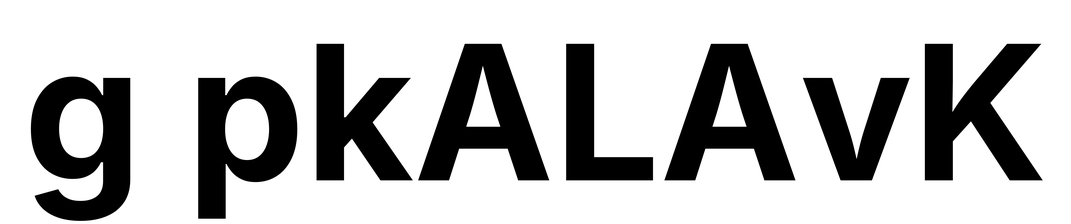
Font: Inter_Bold